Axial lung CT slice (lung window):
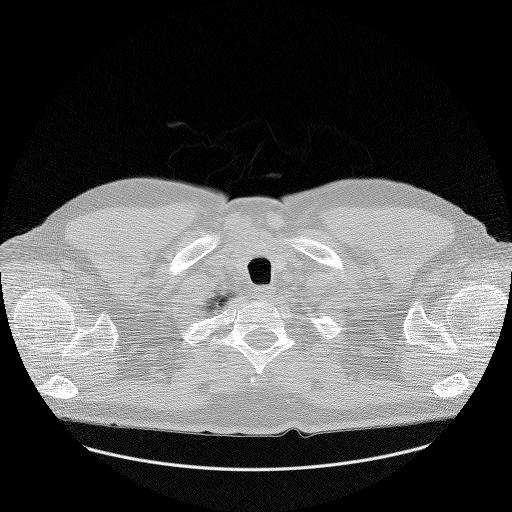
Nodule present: no